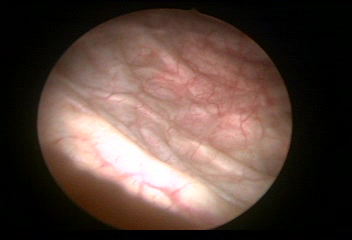
Modality: WLC
Class: Normal mucosa
Bladder cancer association: No